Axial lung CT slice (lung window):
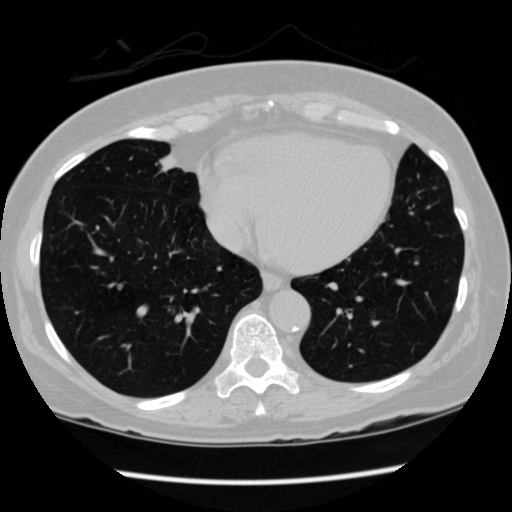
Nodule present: no